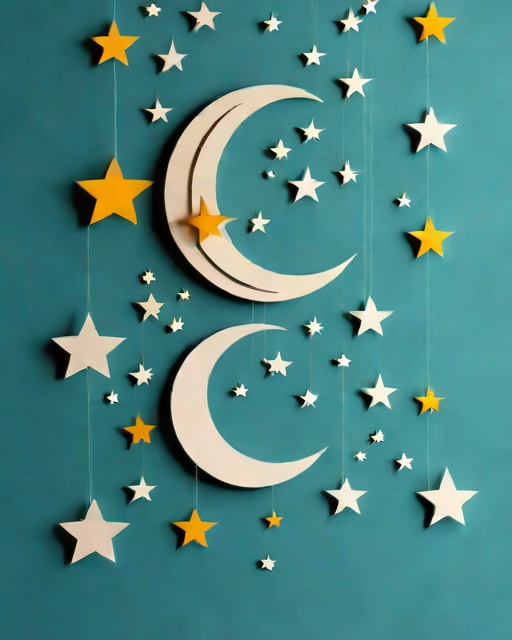
Category: New Baby